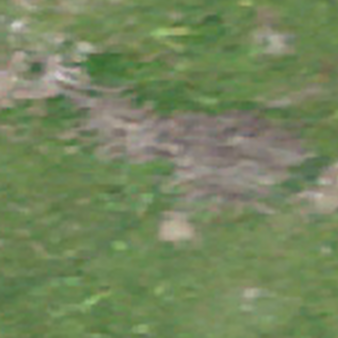
Label: other